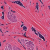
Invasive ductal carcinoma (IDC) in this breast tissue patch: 0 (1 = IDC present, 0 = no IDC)